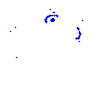
Particle: kaon